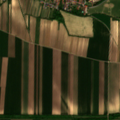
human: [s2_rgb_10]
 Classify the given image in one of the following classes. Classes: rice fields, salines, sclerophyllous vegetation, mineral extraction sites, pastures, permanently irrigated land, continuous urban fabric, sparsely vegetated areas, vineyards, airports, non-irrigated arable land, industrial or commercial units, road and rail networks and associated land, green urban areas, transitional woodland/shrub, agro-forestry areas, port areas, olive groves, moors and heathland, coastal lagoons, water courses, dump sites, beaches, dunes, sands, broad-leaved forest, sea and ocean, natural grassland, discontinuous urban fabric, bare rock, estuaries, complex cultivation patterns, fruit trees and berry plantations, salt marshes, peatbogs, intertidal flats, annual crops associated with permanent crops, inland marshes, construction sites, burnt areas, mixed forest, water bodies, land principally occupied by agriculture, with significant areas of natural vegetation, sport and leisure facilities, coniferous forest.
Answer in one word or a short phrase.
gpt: discontinuous urban fabric, non-irrigated arable land, vineyards, land principally occupied by agriculture, with significant areas of natural vegetation